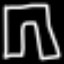
Label: pants